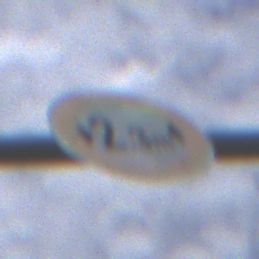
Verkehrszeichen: TatsaechlicheBreite2Komma3
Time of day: Midday
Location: Outdoor (Nature)
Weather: PartlyCloudy
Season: NotSpecified
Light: Natural